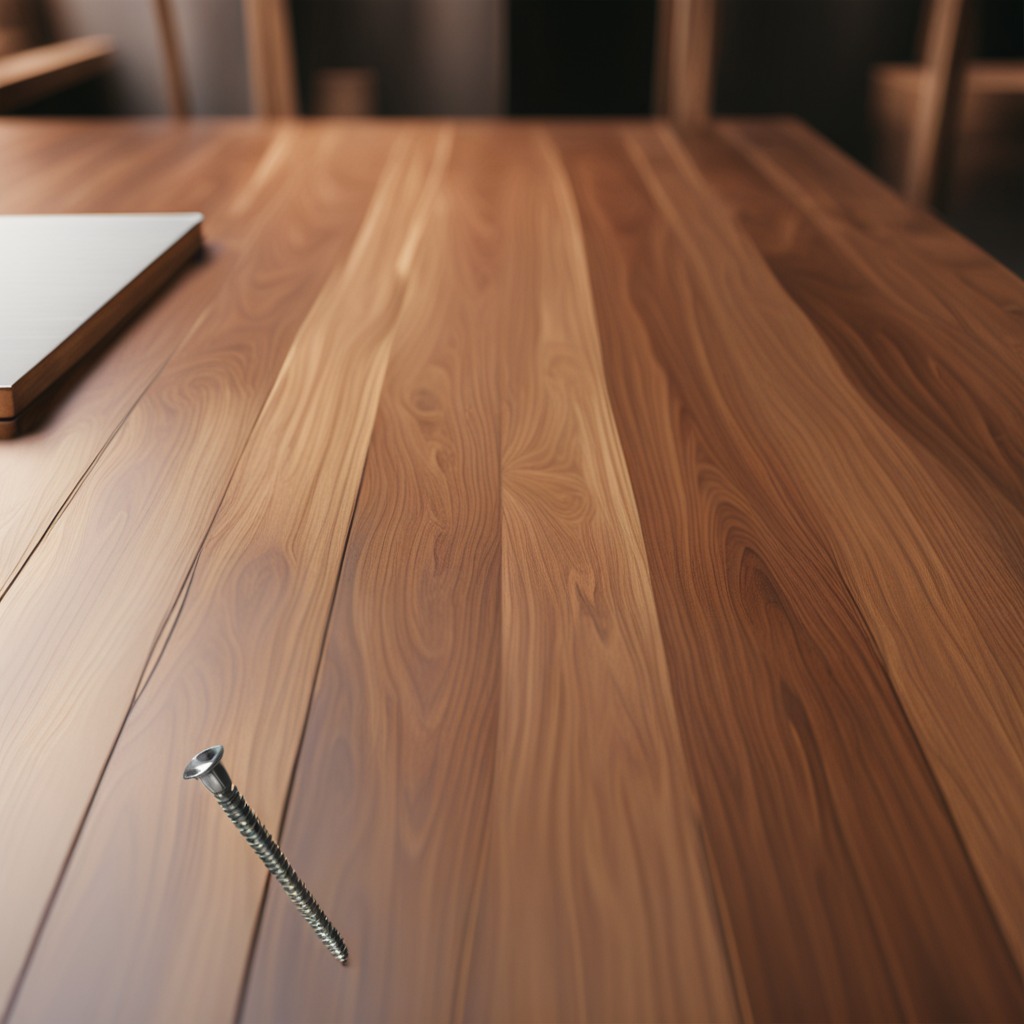
A metal screw is lying on the wooden table in a carpentry studio.